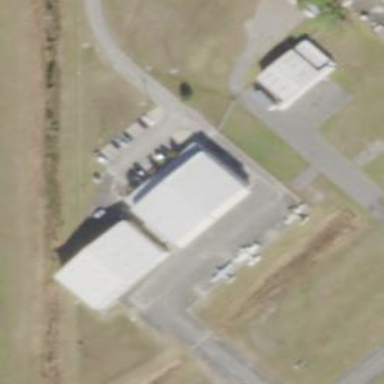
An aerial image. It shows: Hangar at the airport.